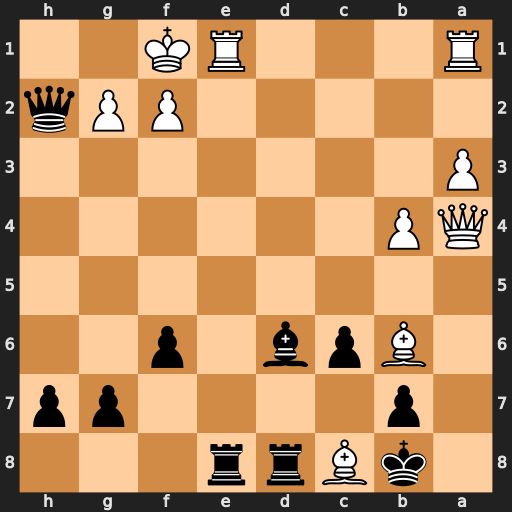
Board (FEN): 1kBrr3/1p4pp/1Bpb1p2/8/QP6/P7/5PPq/R3RK2
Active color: b
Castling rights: -
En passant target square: -
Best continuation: Qh1#